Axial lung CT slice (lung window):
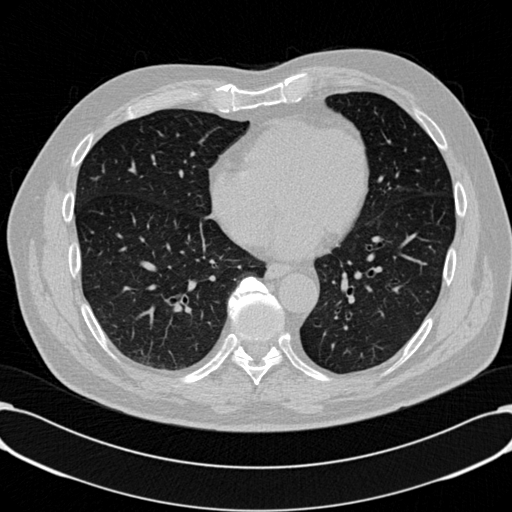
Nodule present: no